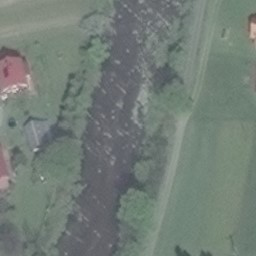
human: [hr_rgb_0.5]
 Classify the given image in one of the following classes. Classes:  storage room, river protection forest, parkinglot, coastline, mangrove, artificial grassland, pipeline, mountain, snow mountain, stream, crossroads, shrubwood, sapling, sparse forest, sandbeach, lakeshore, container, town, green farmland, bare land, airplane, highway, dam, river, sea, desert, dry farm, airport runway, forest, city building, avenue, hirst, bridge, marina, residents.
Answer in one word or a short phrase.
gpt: river